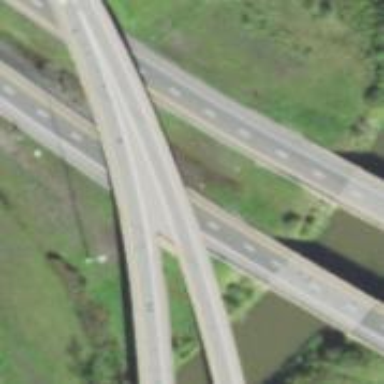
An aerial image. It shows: Bridge on motorway link.